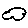
Label: cloud